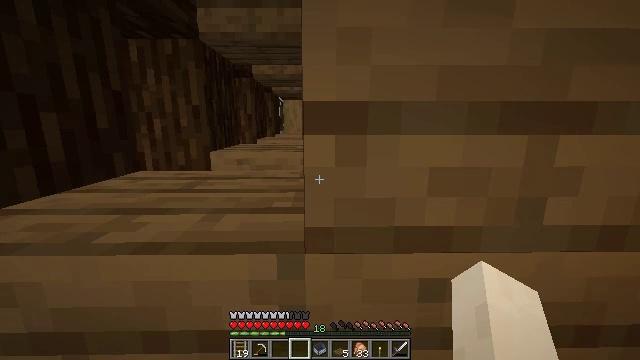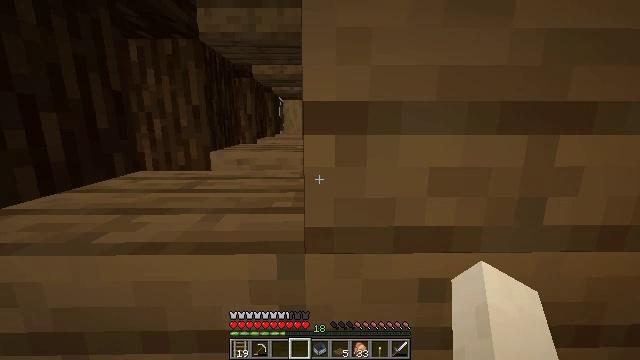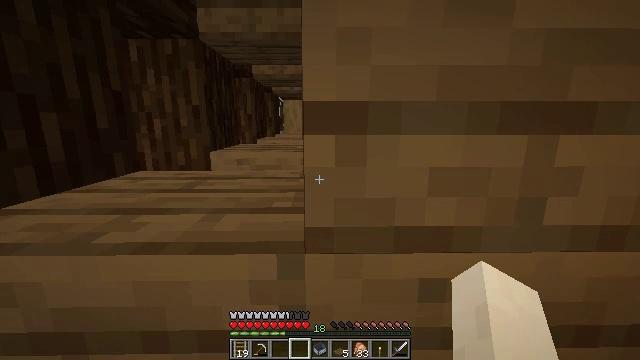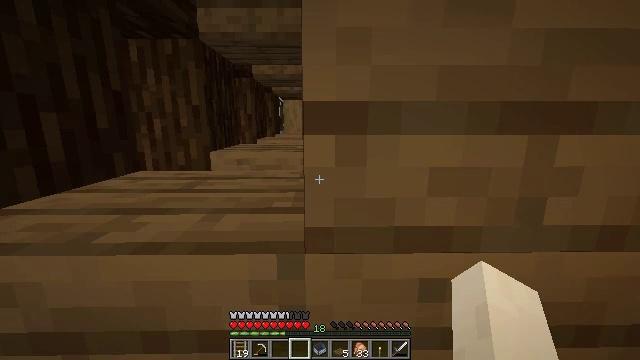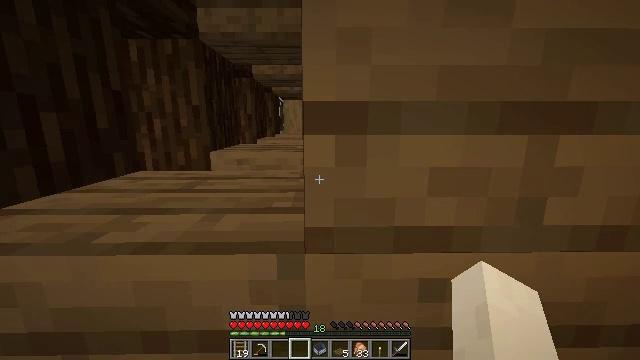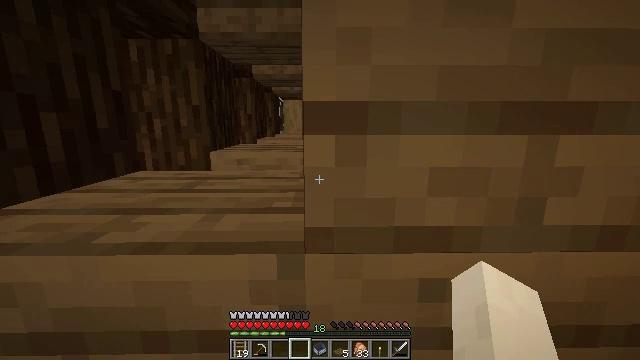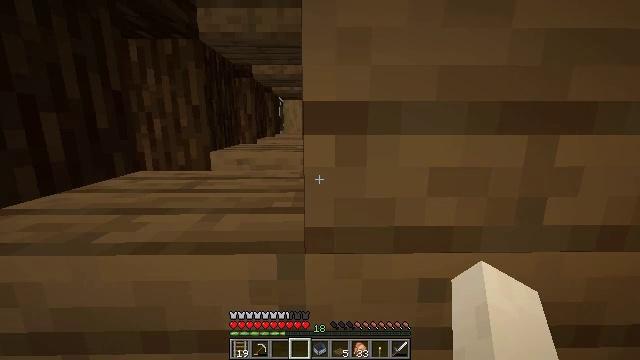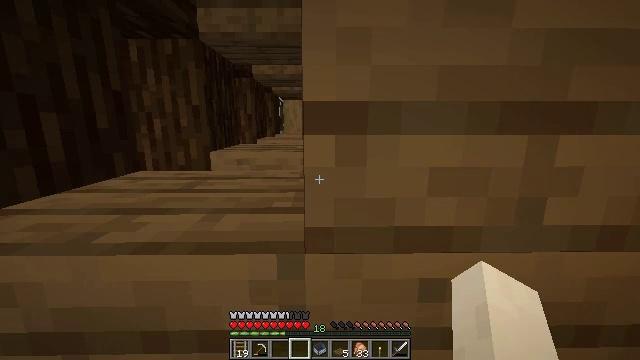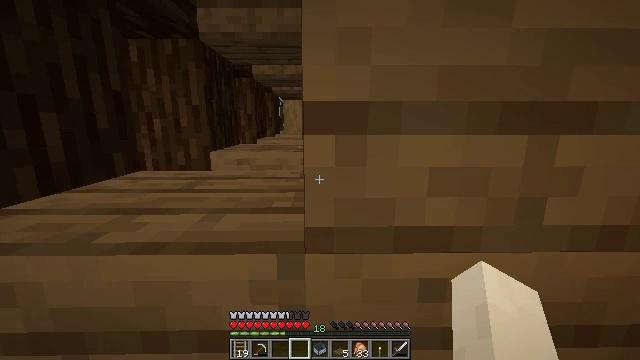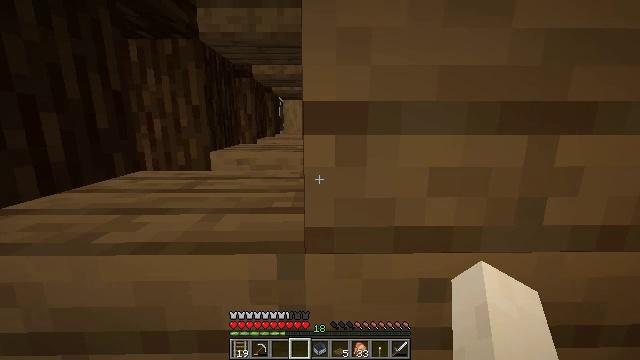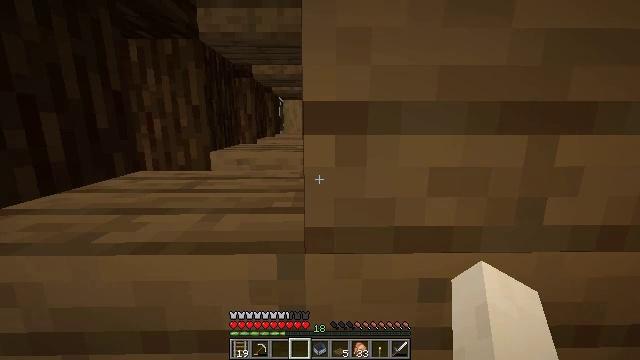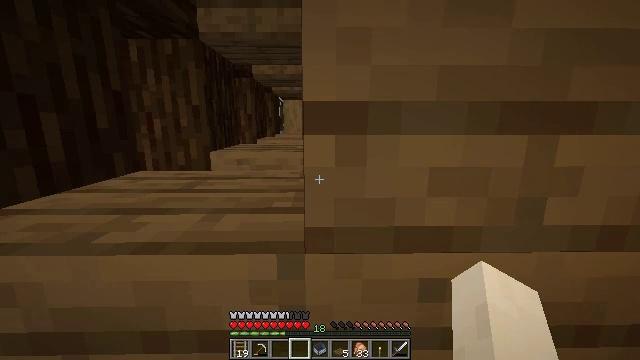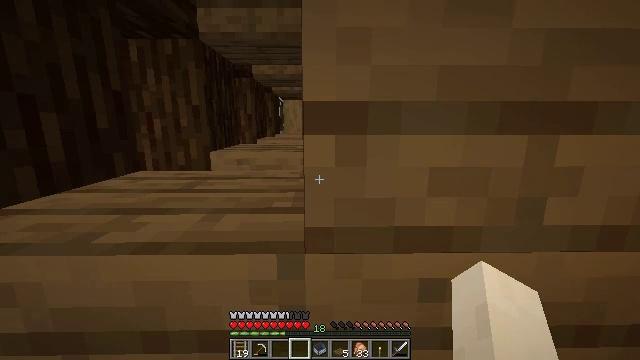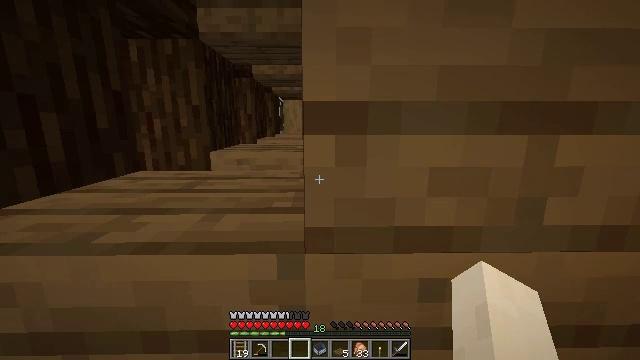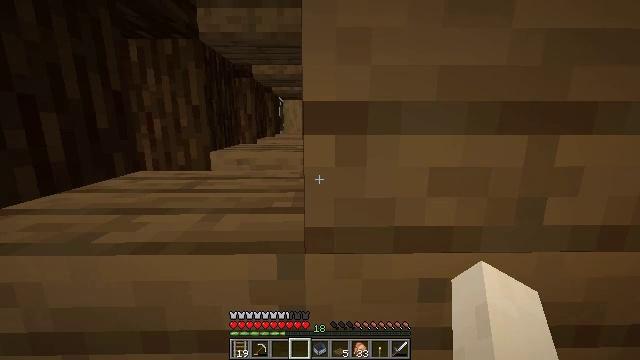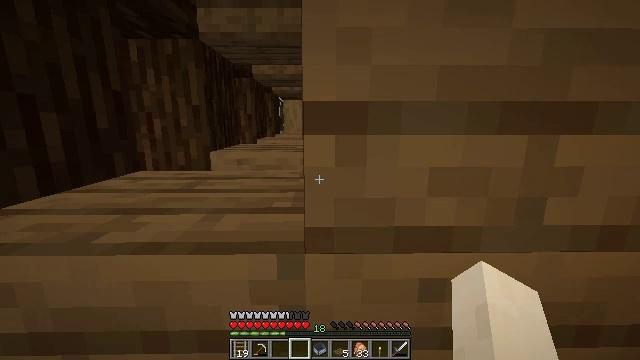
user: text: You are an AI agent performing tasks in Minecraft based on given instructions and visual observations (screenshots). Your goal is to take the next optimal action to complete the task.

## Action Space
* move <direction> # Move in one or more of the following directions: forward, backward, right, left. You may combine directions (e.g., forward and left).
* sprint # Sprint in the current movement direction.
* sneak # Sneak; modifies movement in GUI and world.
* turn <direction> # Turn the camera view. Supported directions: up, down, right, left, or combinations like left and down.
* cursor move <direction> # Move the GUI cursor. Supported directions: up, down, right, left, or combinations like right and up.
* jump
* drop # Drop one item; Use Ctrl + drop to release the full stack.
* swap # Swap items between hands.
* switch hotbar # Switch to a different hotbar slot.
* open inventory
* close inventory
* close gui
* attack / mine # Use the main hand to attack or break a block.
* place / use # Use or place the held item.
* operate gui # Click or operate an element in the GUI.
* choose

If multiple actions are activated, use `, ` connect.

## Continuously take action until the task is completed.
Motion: motion action
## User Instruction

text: Harvest stripped spruce log.
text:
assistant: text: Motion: no_op
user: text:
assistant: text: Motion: no_op
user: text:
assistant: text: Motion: no_op
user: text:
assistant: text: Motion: no_op
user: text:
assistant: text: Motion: no_op
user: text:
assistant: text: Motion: no_op
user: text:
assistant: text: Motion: no_op
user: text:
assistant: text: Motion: no_op
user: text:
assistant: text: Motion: no_op
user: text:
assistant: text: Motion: no_op
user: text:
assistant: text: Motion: no_op
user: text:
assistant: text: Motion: no_op
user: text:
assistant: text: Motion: no_op
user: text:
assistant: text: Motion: no_op
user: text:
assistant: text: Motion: no_op
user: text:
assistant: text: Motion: no_op
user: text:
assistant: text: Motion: no_op
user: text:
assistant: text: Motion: no_op
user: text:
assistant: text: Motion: no_op
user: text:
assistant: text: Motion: no_op
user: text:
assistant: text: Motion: no_op
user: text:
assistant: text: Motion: no_op
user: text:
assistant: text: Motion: no_op
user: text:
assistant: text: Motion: no_op
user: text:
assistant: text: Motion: no_op
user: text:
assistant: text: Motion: no_op
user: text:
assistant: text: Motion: no_op
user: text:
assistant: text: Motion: no_op
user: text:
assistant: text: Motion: no_op
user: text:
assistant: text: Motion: no_op